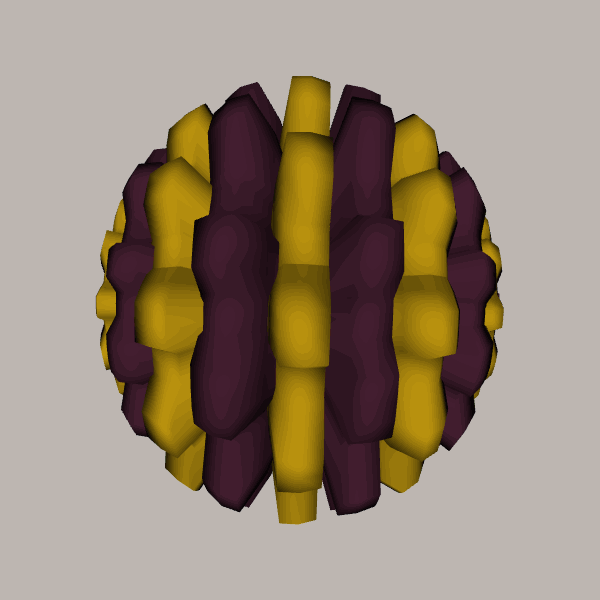
Background: light